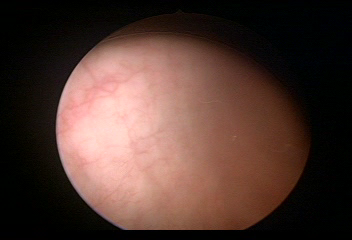
Modality: WLC
Class: Normal mucosa
Bladder cancer association: No